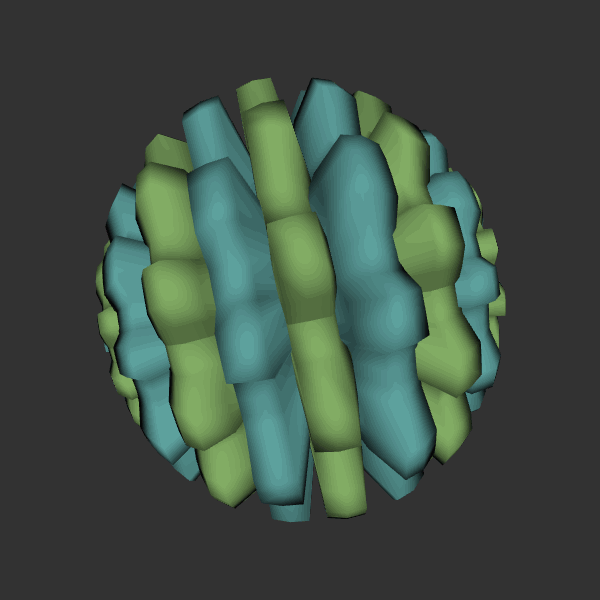
Background: dark